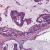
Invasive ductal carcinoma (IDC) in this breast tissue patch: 1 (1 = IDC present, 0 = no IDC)